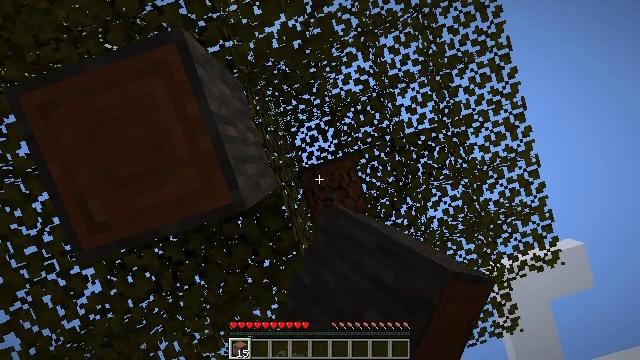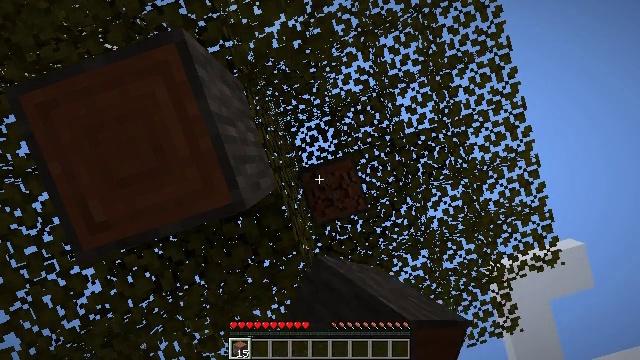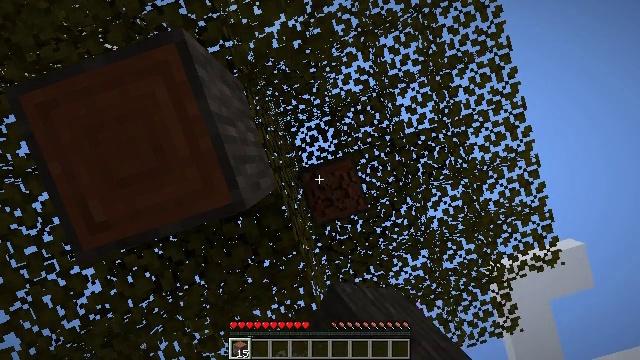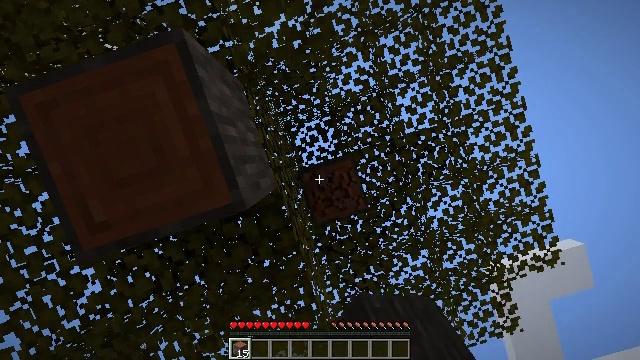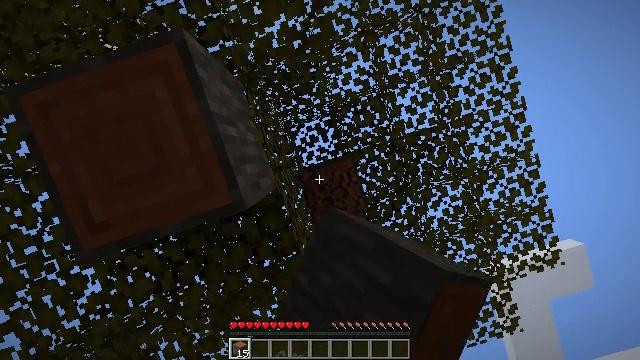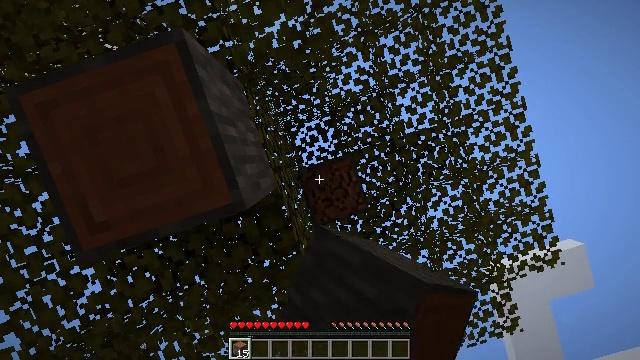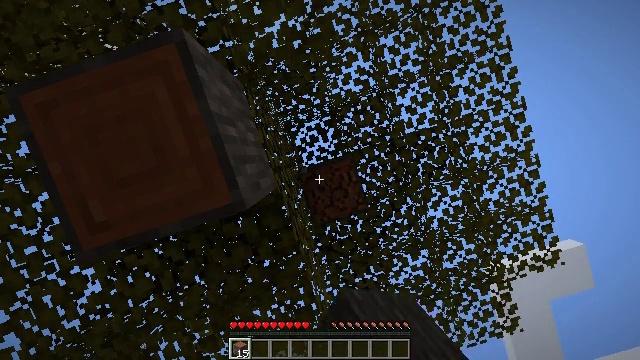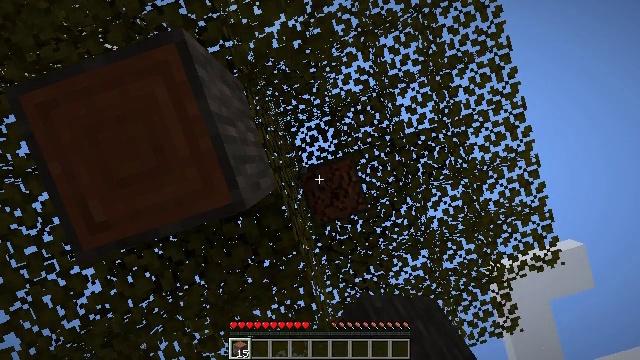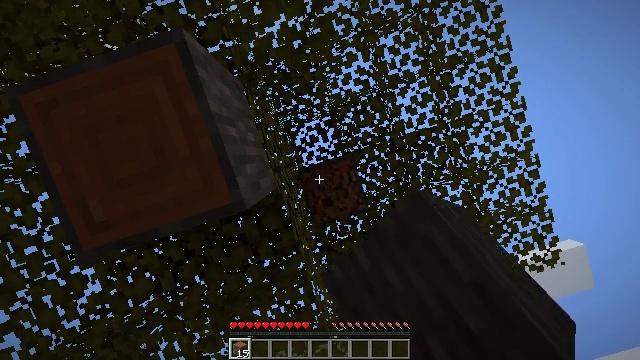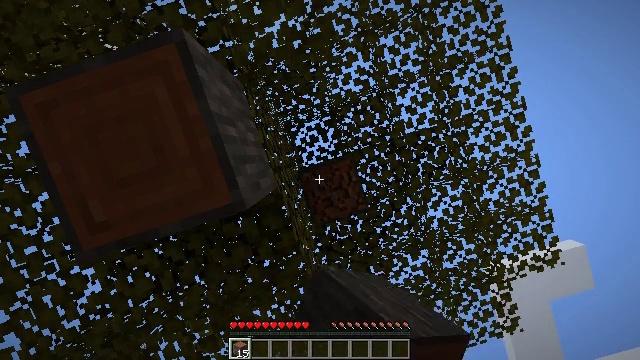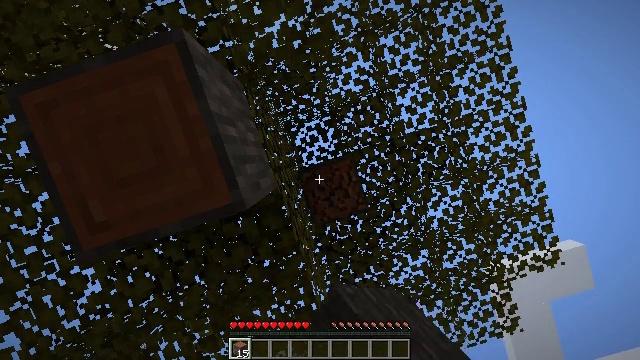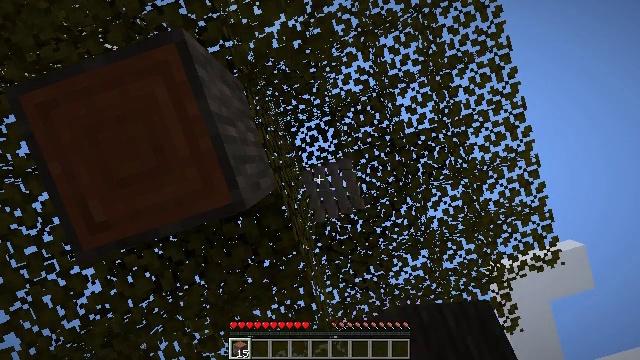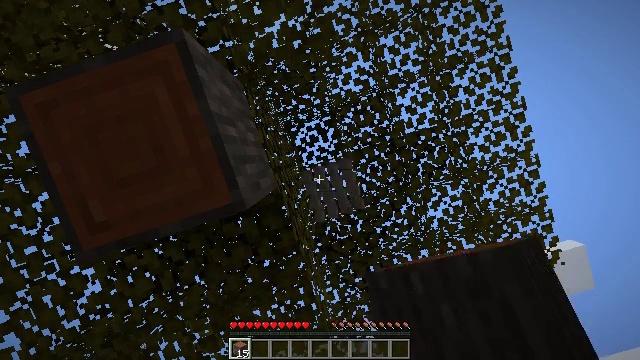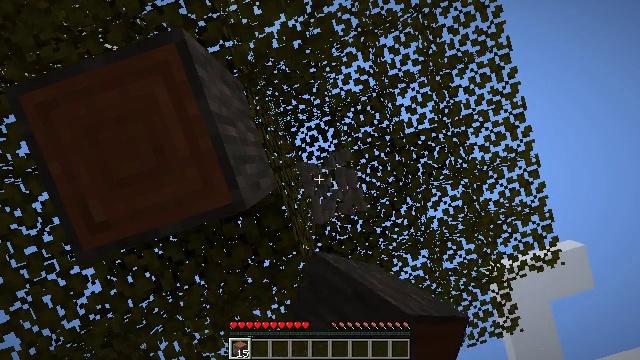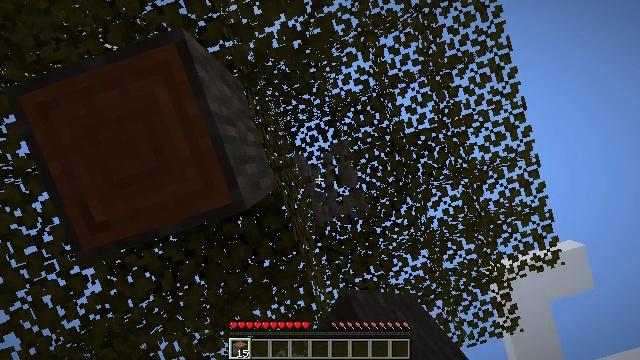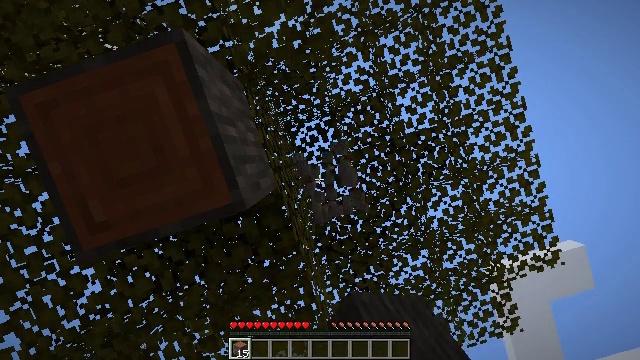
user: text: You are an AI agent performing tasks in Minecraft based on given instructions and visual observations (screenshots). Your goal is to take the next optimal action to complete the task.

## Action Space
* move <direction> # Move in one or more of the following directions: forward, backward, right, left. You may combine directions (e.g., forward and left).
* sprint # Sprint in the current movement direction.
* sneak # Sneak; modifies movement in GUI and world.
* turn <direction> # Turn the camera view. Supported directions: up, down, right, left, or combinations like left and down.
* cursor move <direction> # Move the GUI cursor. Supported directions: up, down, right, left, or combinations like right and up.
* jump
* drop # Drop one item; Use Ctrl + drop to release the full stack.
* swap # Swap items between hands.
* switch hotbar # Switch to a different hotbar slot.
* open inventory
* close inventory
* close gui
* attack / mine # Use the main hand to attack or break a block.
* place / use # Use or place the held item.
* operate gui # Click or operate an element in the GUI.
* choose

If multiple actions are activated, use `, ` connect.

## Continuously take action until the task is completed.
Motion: motion action
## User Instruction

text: Chop down the acacia log.
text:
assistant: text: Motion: attack / mine
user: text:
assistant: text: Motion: attack / mine
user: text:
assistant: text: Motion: attack / mine
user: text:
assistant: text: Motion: attack / mine
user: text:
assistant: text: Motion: attack / mine
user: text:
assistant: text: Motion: attack / mine
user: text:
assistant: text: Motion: attack / mine
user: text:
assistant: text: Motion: attack / mine
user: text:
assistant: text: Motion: attack / mine
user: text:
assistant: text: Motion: attack / mine
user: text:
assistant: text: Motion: attack / mine
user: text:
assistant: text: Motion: attack / mine
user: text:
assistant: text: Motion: attack / mine
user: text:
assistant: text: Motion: attack / mine
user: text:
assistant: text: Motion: attack / mine
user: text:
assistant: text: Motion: attack / mine
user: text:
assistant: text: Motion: attack / mine
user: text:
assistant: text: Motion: attack / mine
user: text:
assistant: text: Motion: attack / mine
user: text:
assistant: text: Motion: attack / mine
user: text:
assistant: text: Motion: attack / mine
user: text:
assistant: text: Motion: turn left and down, attack / mine
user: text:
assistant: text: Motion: turn left and down, attack / mine
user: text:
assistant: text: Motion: turn left and down, attack / mine
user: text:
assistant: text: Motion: turn left and down, attack / mine
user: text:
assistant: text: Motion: attack / mine
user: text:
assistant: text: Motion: attack / mine
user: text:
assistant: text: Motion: attack / mine
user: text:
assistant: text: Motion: attack / mine
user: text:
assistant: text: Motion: attack / mine